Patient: sex F, age 52
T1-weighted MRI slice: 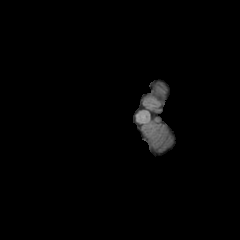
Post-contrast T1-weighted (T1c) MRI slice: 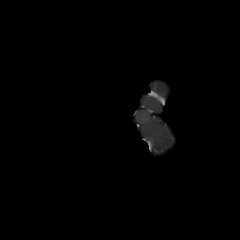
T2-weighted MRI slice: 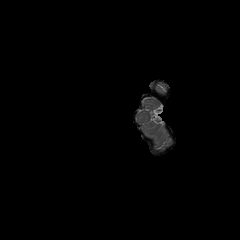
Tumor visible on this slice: no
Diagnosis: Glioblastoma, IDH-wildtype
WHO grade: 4